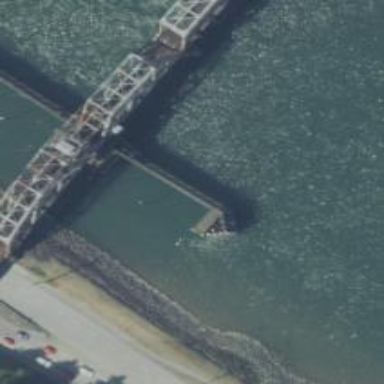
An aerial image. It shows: Breakwater structure.